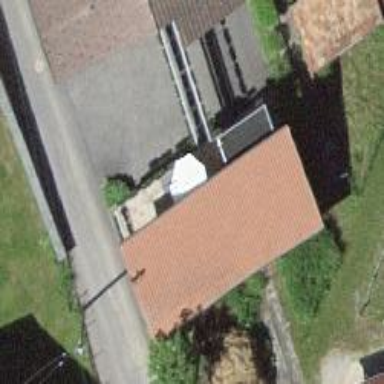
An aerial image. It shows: Garage.